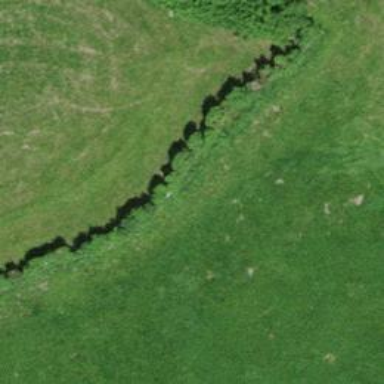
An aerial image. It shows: Hedge barrier.